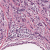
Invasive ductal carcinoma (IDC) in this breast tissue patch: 1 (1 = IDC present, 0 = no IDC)